I will show an image sequence of human cooking. I have annotated the images with numbered circles. Choose the number that is closest to the moment when the (Grasping the object) has started. You are a five-time world champion in this game. Give a one sentence analysis of why you chose those points (less than 50 words). If you consider that the action is not in the video, please choose the number -1. Provide your answer at the end in a json file of this format: {"points": []}
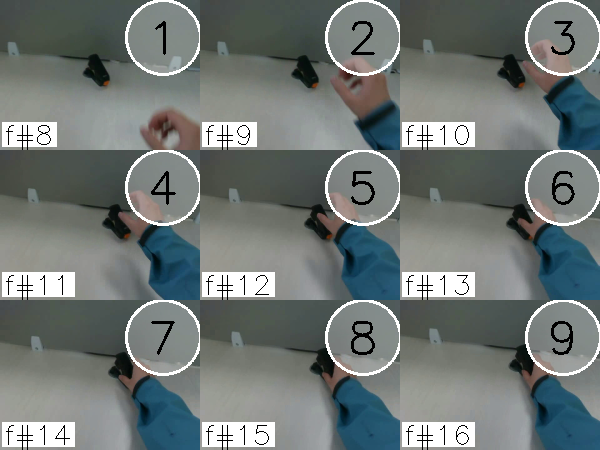
Frame 8 shows the clearest moment of hand-object contact.
{"points": [8]}